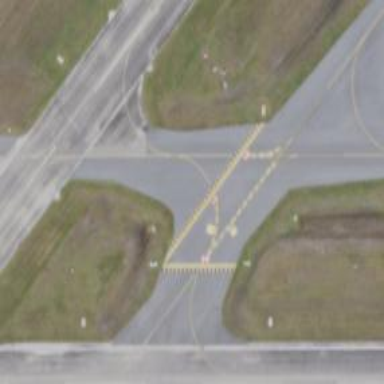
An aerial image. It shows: View of taxiway at the airport.